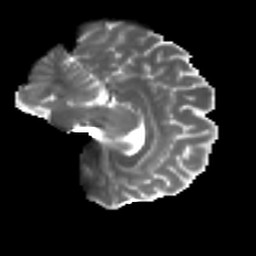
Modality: T2w
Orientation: sagittal
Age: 34
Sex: female
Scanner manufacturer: ge
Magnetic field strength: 3 T
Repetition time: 7.8 s
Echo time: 0.0606 s